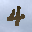
Label: 4